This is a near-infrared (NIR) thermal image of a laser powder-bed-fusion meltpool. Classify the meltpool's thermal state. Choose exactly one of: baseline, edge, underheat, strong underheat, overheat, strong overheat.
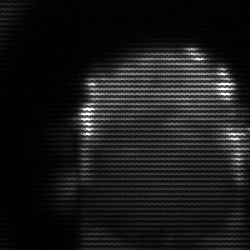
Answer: baseline